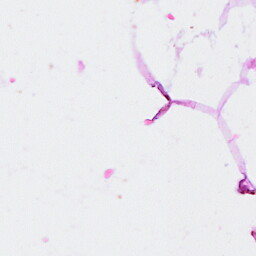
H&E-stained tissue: Breast